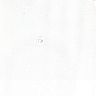
Metastatic tissue present: no